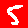
Digit: 5